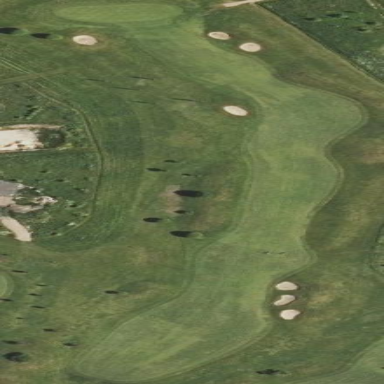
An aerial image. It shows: Grassy area designated as golf fairway.